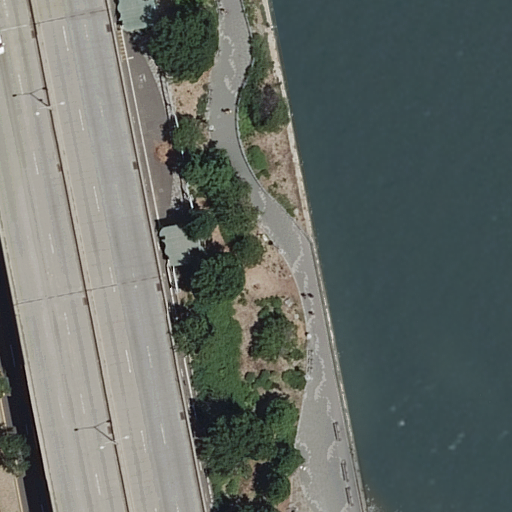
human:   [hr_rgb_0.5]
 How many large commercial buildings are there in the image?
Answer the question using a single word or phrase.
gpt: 0

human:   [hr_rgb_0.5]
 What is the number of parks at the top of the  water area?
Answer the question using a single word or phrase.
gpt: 0

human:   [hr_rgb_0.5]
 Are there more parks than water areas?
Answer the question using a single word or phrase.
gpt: no

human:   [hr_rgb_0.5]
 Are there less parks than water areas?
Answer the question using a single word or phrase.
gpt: no

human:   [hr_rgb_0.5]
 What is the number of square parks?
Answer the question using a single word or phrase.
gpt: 0

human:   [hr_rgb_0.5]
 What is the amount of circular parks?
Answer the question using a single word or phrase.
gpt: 0

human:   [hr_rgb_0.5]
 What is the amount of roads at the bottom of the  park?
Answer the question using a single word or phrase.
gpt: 0

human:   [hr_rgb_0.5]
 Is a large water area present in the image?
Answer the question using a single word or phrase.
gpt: yes

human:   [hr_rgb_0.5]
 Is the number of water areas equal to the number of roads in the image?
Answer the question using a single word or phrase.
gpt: no

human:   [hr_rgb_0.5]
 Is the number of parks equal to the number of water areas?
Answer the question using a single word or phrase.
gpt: yes

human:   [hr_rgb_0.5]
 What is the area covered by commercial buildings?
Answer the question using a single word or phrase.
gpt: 0m2

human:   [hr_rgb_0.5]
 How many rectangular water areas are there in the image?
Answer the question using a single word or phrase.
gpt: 1

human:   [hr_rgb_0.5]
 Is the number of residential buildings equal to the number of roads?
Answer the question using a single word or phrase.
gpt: no

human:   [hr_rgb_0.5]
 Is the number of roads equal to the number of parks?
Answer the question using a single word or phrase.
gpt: no

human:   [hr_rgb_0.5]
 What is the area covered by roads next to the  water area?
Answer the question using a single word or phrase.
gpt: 0m2

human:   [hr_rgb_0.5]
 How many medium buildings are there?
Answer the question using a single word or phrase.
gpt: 0

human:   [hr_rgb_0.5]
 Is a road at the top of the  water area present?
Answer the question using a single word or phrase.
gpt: no

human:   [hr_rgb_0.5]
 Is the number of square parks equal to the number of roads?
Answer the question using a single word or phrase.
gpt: no

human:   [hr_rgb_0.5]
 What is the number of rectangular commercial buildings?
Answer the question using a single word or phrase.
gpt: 0

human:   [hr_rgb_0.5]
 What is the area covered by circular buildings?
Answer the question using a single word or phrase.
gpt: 0m2

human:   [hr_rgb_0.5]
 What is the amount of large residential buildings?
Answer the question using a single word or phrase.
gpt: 0

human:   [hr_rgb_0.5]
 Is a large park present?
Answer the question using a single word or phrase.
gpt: yes

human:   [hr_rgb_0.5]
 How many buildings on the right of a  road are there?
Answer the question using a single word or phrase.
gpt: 0

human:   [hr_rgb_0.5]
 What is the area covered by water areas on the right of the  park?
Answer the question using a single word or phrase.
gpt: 0m2

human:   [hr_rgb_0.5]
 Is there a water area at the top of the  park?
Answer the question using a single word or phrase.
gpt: yes

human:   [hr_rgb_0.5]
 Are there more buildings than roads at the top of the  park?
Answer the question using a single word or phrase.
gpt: no

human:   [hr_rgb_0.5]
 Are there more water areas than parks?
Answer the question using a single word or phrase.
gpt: no

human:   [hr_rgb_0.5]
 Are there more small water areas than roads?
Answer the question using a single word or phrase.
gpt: no

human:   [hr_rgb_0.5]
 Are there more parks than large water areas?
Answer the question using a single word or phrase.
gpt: no

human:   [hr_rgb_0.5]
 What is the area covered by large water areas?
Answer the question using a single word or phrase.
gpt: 4127m2

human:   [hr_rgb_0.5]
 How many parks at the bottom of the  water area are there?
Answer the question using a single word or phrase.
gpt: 1

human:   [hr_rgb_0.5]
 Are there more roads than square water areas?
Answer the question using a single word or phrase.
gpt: yes

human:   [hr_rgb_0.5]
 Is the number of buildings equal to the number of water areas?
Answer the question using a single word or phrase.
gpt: no

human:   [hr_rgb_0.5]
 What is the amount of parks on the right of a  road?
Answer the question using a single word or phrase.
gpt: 1

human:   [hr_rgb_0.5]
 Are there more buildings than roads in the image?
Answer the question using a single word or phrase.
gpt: no

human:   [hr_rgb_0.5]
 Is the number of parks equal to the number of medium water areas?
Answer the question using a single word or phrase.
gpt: no